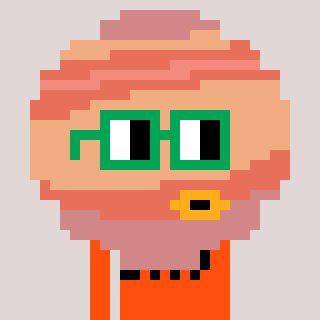
a pixel art character with square green glasses, a jupiter-shaped head and a orange-colored body on a warm background